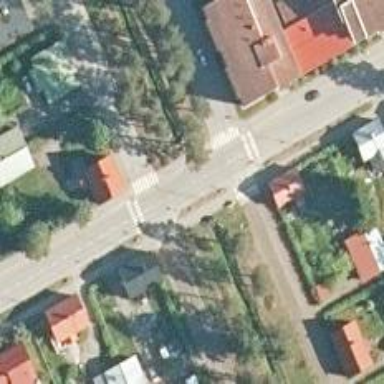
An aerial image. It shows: Residential road.